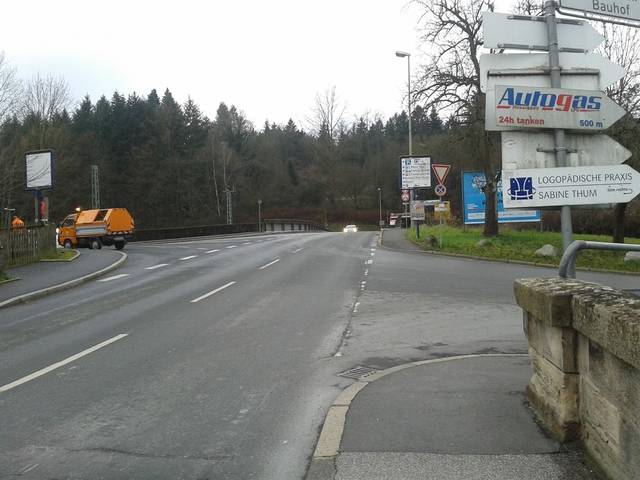
Region: Germany
Coordinates: 50.244, 11.322